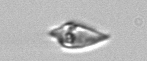
Label: Oxytoxum